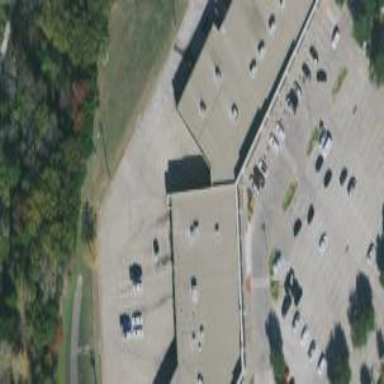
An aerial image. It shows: Commercial building.